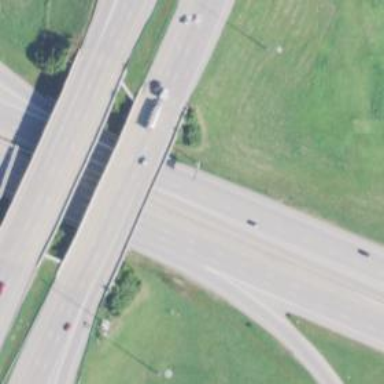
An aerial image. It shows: Trunk highway with expressway features.